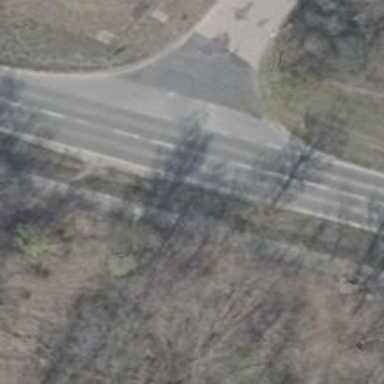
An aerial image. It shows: Asphalt road designated as primary highway with lane markings.